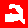
Digit: 2